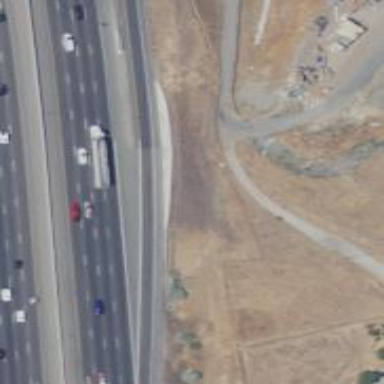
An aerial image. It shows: Motorway link.